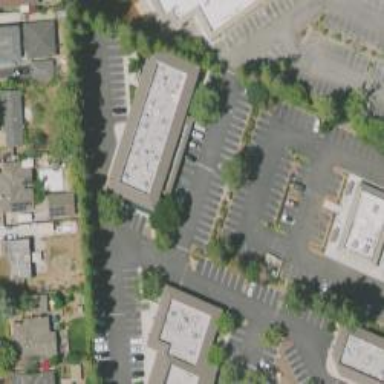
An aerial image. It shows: Asphalt parking space.